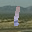
Label: 1